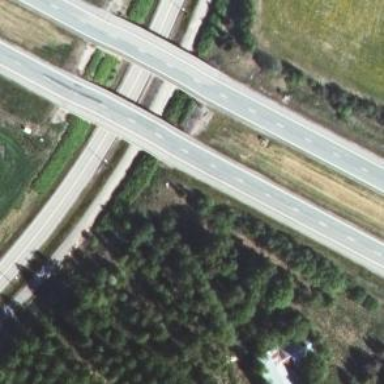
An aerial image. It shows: Motorway bridge.